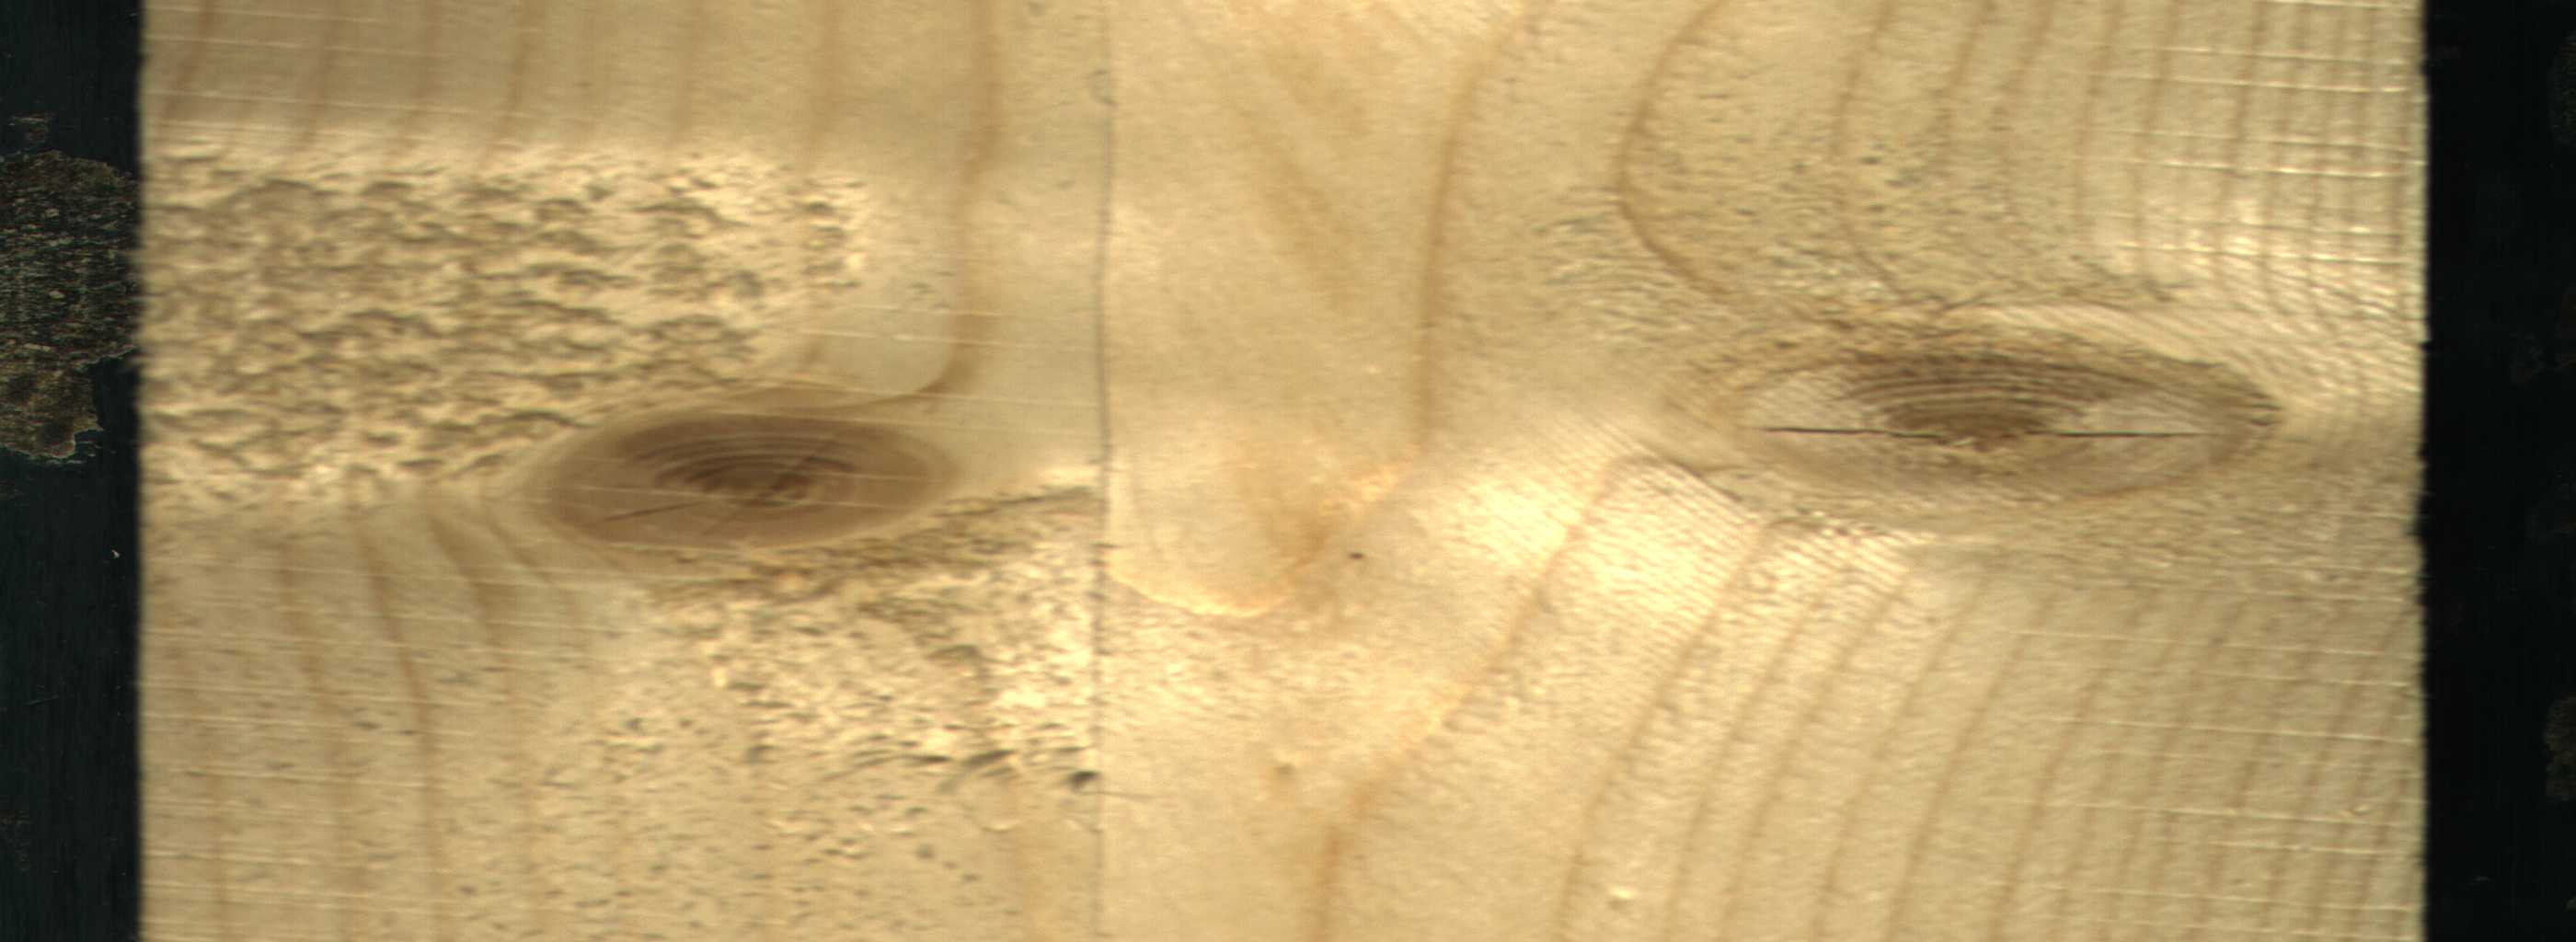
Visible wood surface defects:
knot_with_crack
knot_with_crack